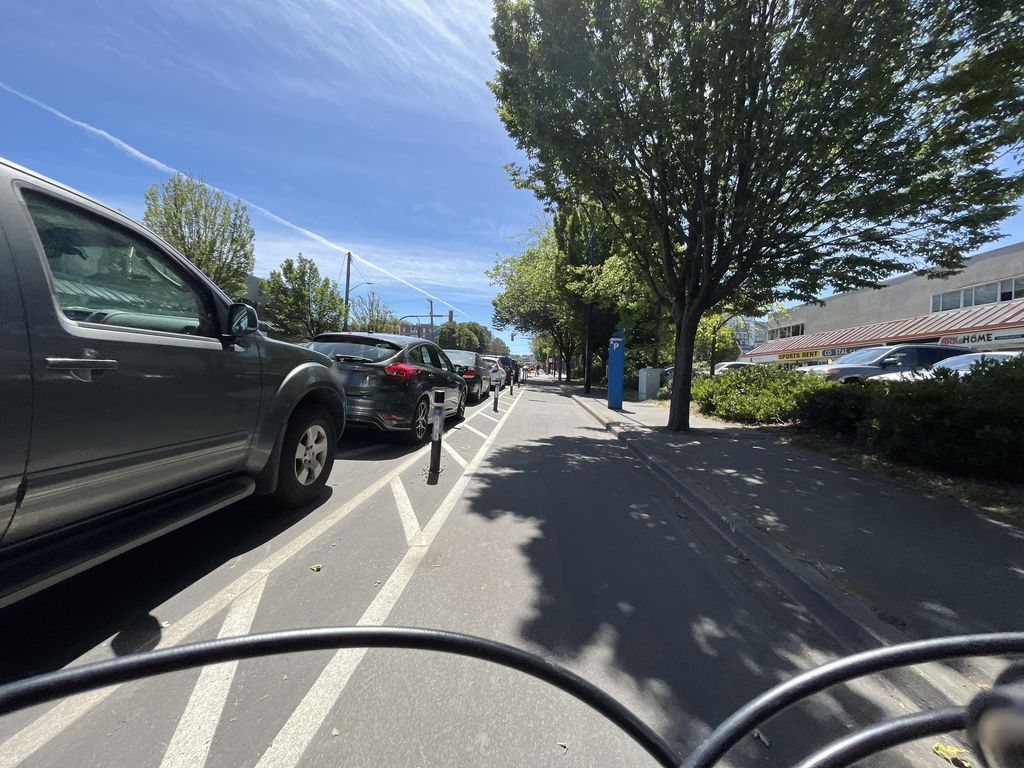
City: victoria